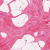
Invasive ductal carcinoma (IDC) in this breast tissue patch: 0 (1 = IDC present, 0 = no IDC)